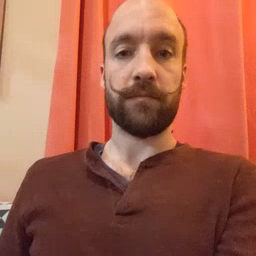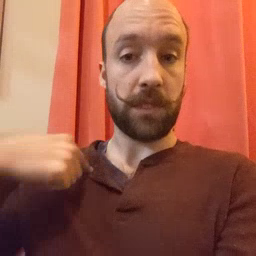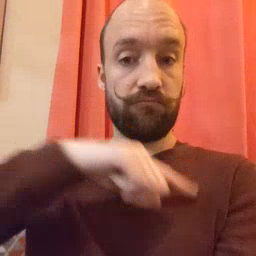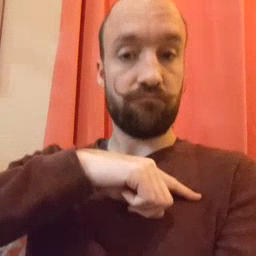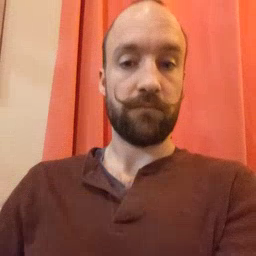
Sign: weus